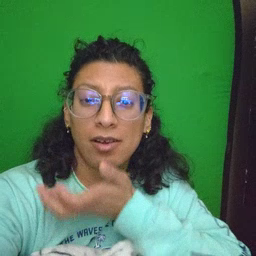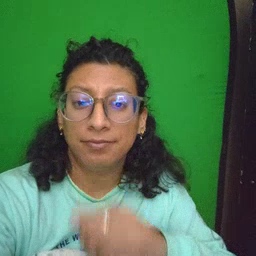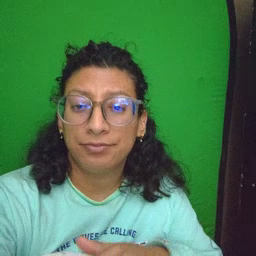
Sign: grass